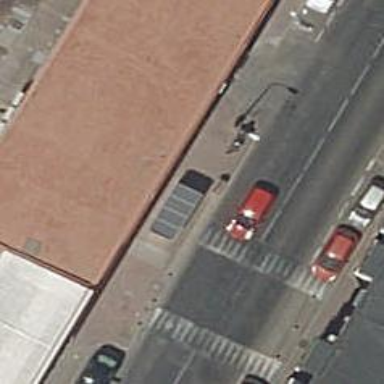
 serving as platform for public transportation."